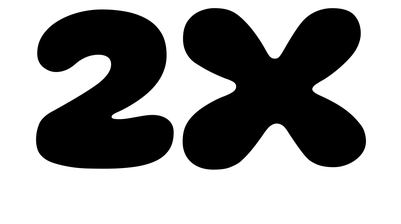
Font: Gluten_ExtraBold